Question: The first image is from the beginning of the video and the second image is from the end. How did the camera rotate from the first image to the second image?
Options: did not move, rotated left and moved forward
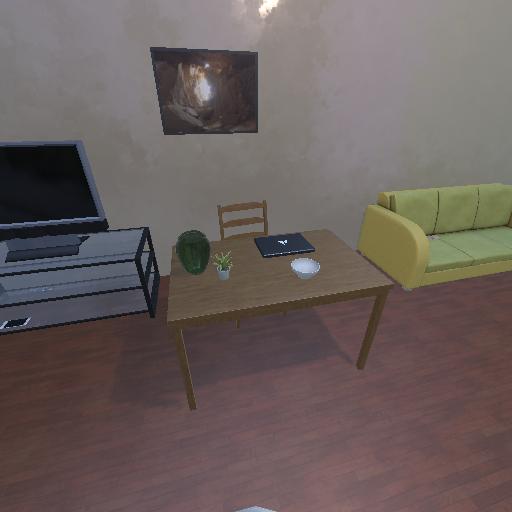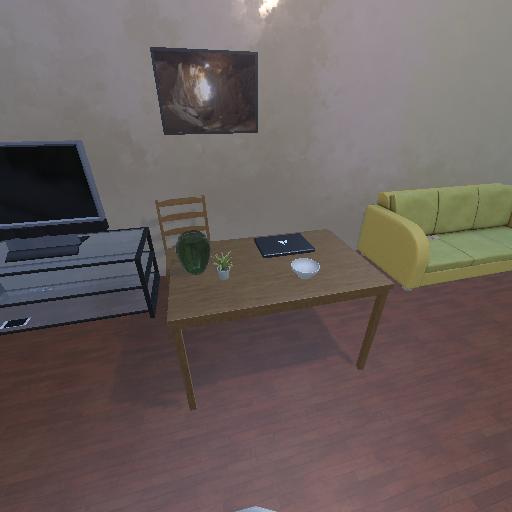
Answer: did not move